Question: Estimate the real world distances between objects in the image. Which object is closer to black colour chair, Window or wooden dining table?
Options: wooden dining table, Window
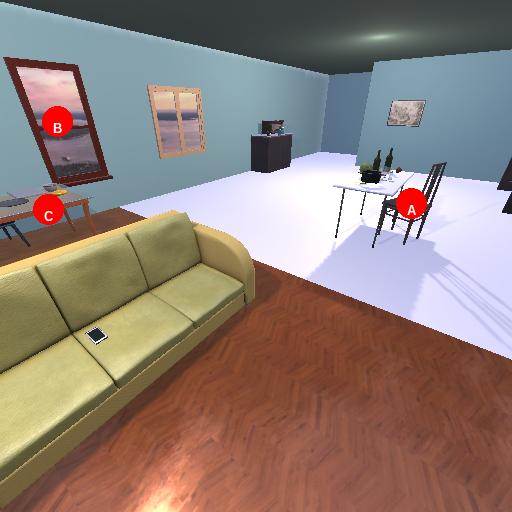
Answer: wooden dining table